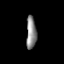
Tissue: prostate
Cell type: Epithelial cells
Senescence score: 0.2371
Nuclear area (px): 320
Mean DAPI intensity: 139.534